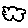
Label: cloud